Interaction volume radius: 5 \u00c5
Interaction volume height: 20 \u00c5
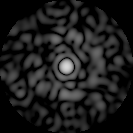
Disorder parameter: 0.8396